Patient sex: M
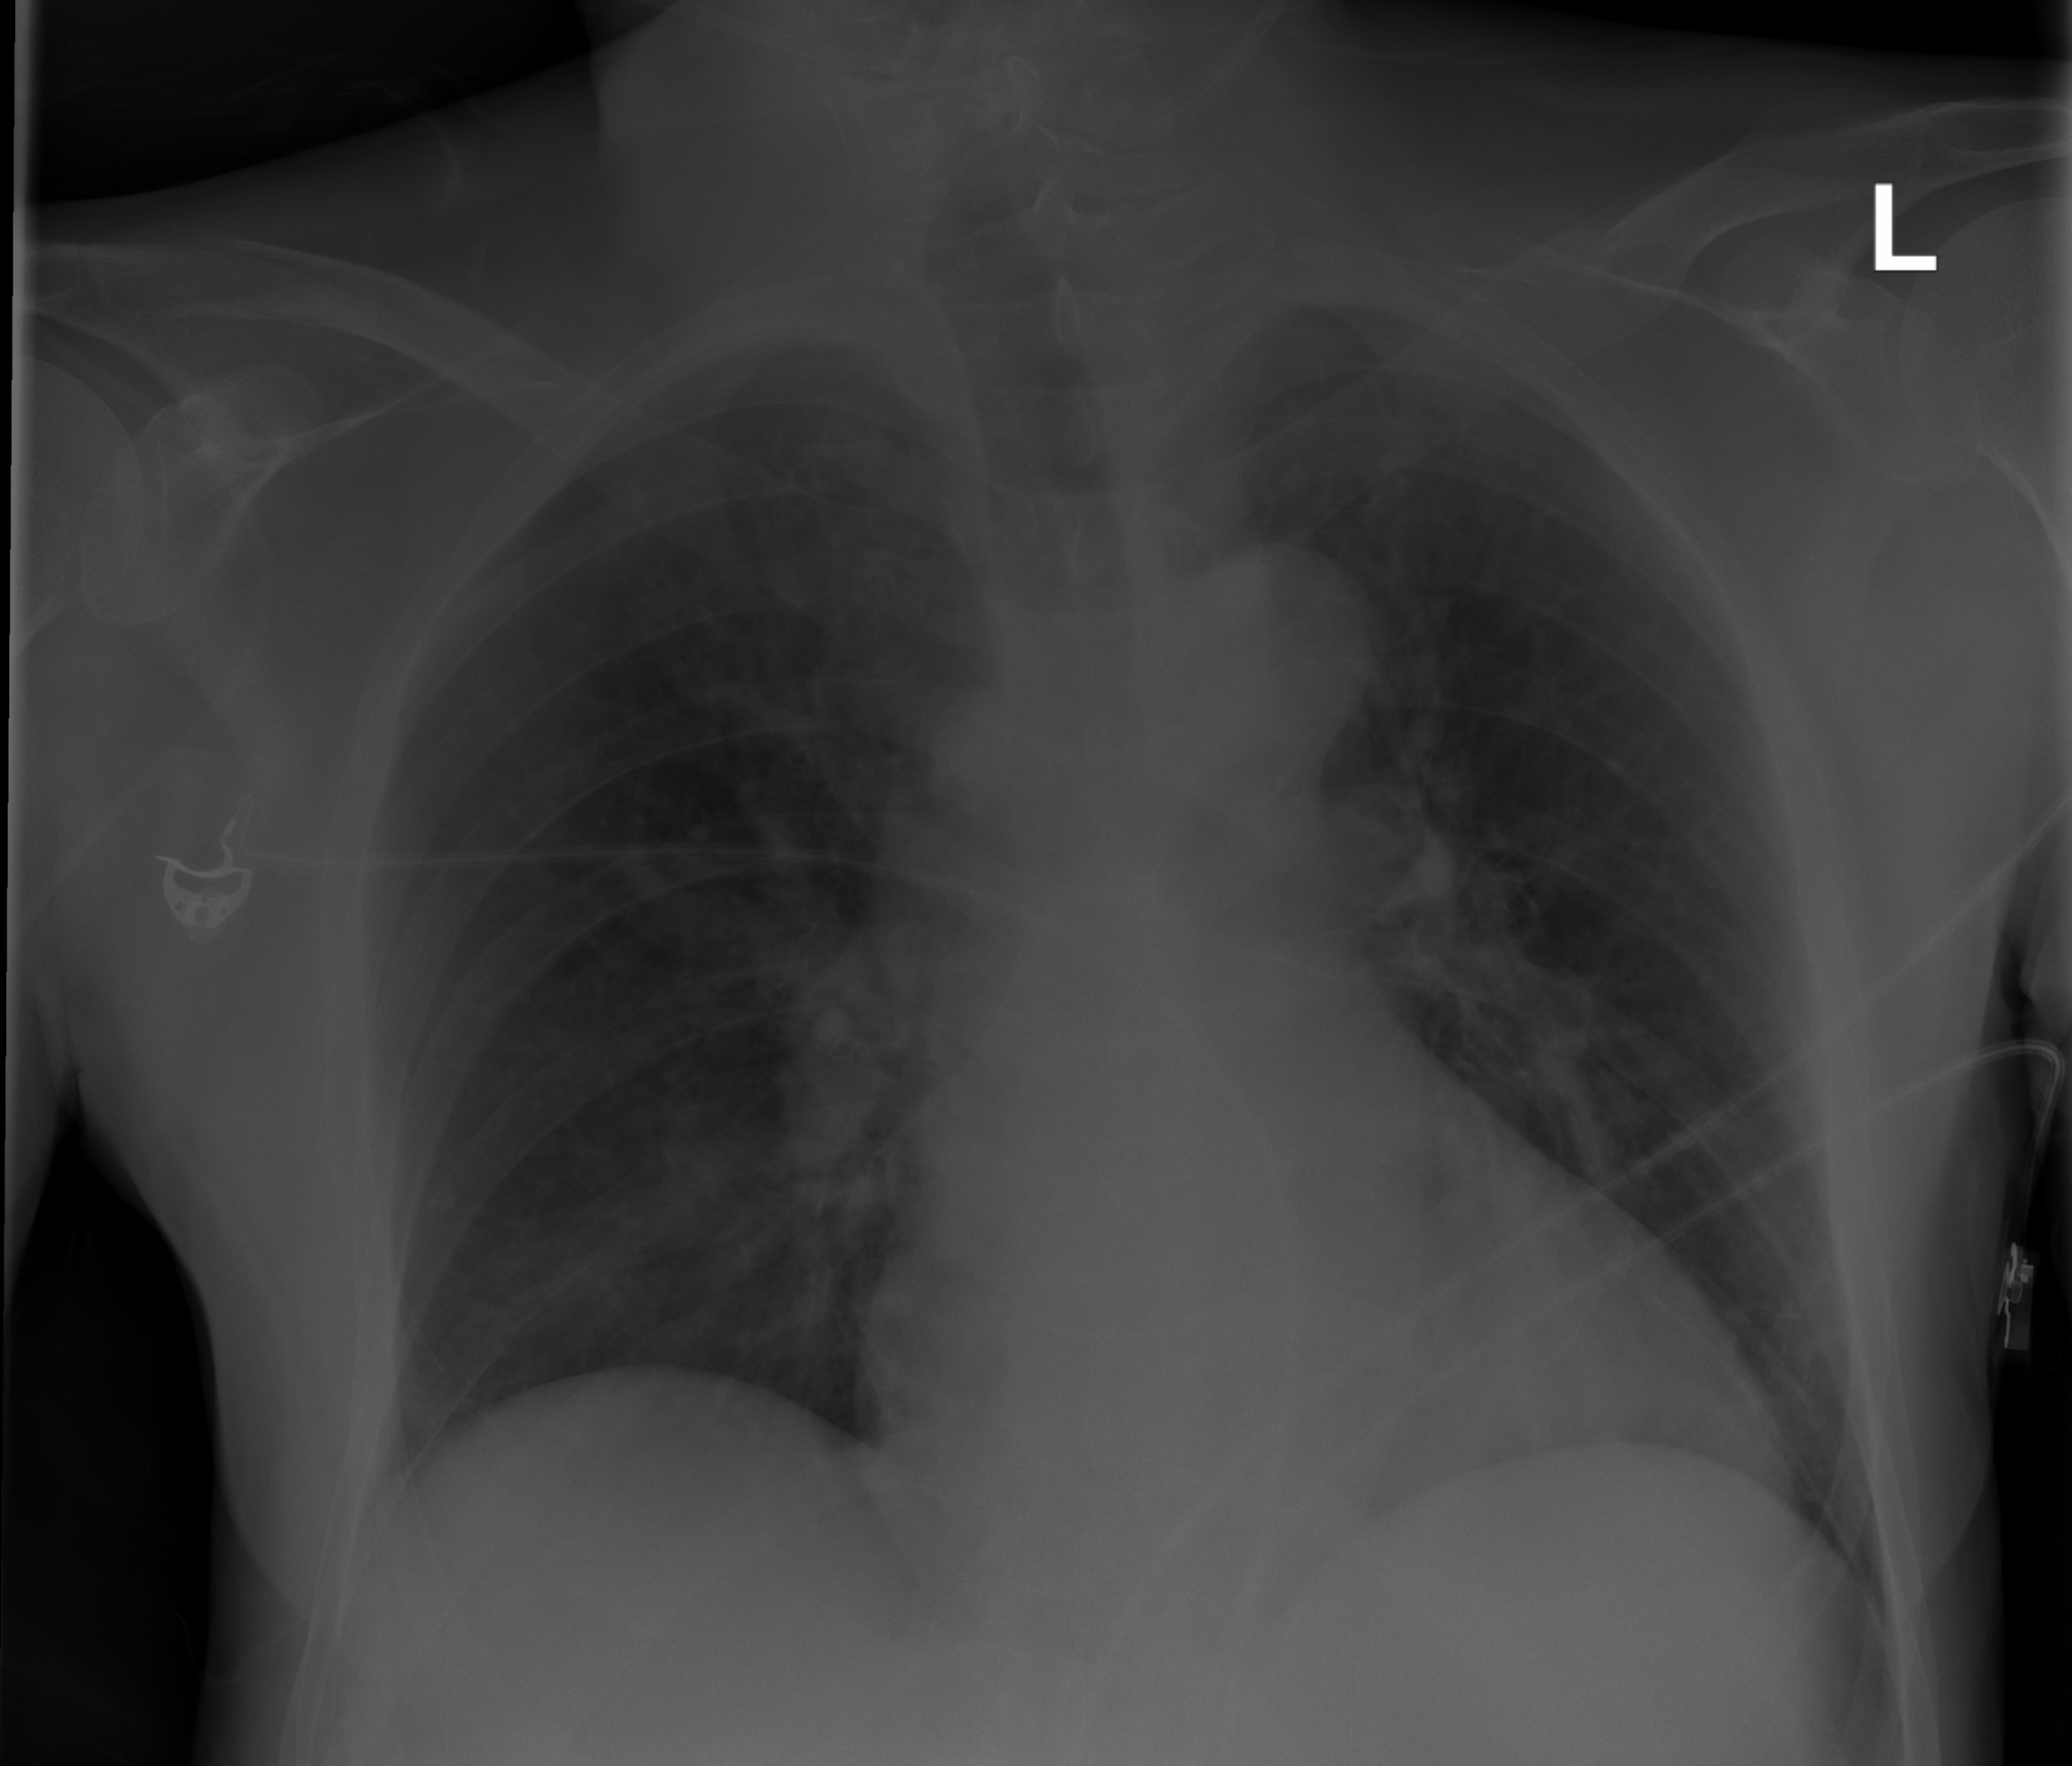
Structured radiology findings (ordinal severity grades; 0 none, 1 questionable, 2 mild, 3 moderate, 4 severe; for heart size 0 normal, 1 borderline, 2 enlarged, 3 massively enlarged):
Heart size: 0
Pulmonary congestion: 0
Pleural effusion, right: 0
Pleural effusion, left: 0
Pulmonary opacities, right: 1
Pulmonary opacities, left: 0
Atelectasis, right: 1
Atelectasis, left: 1